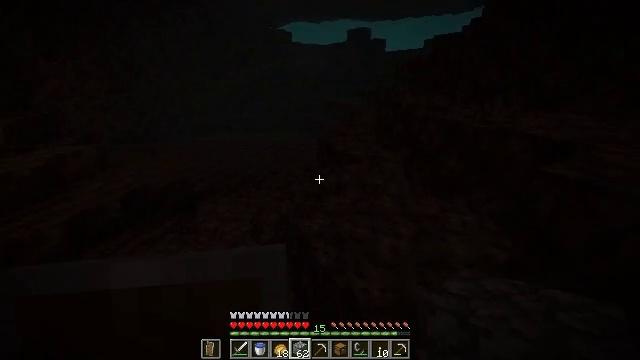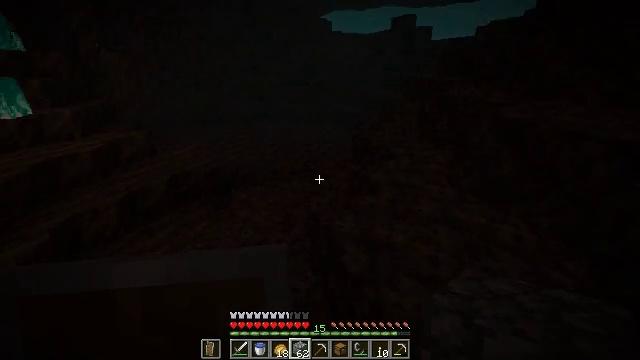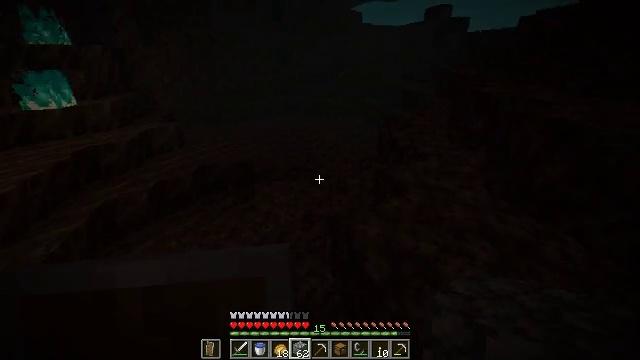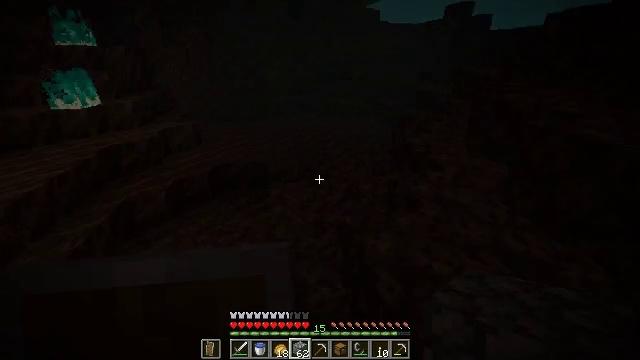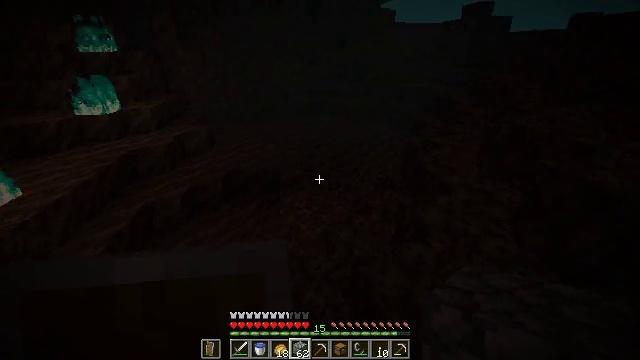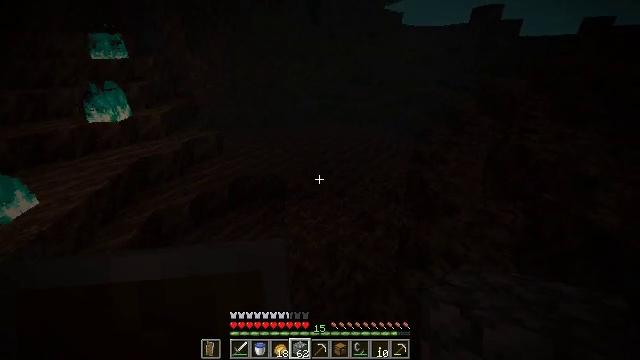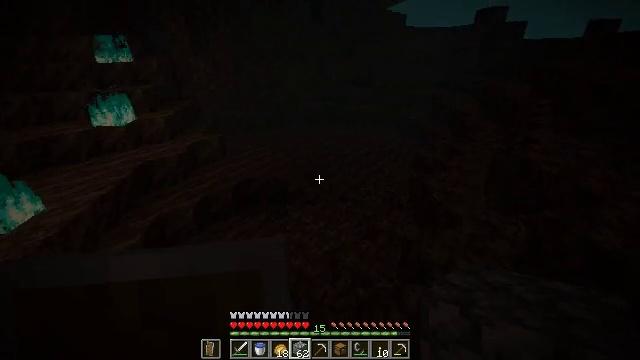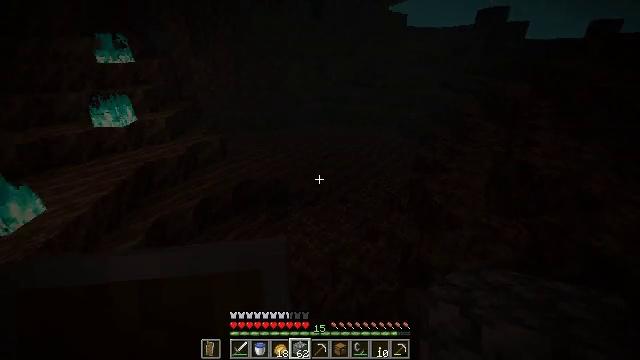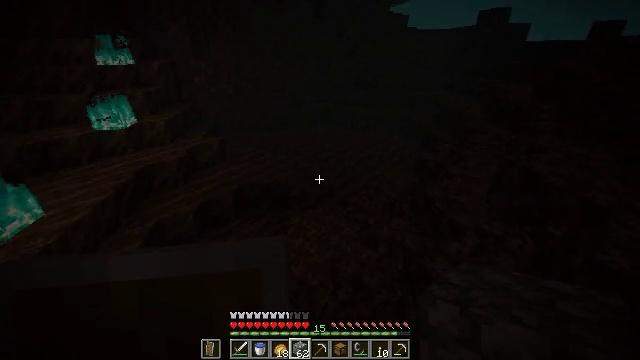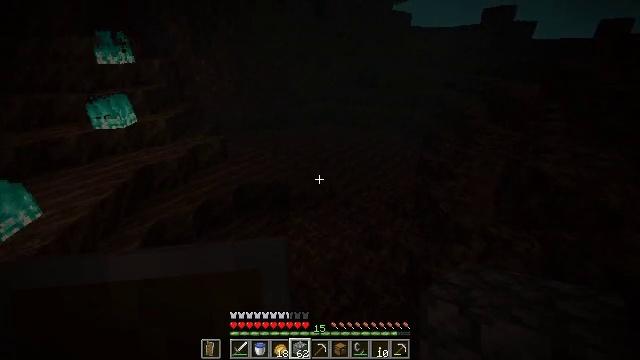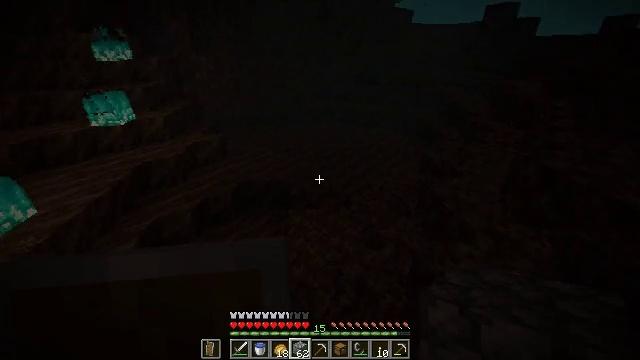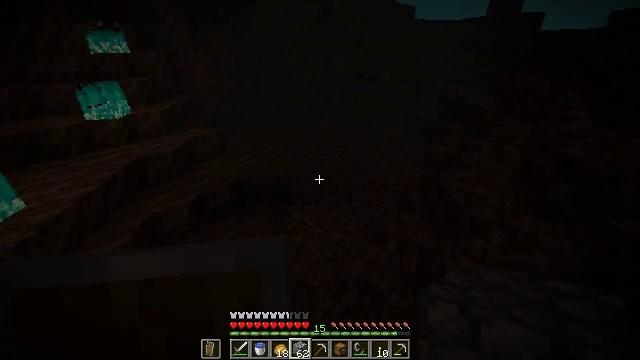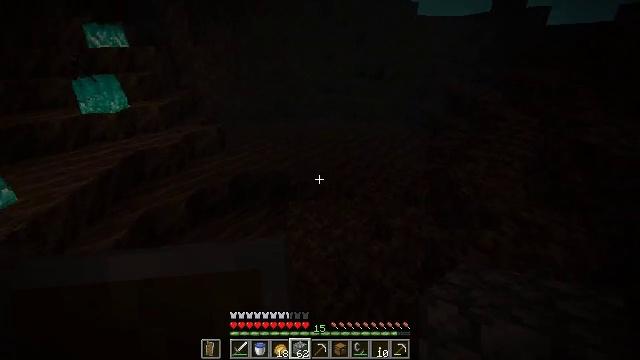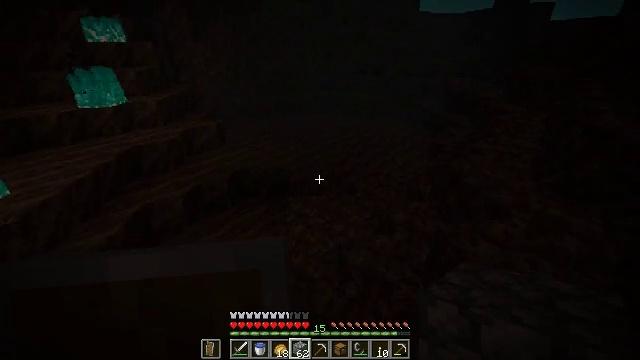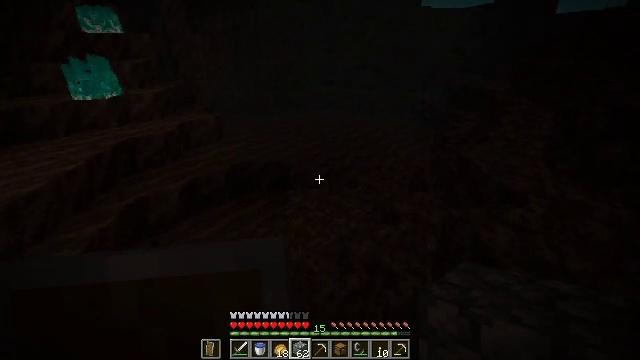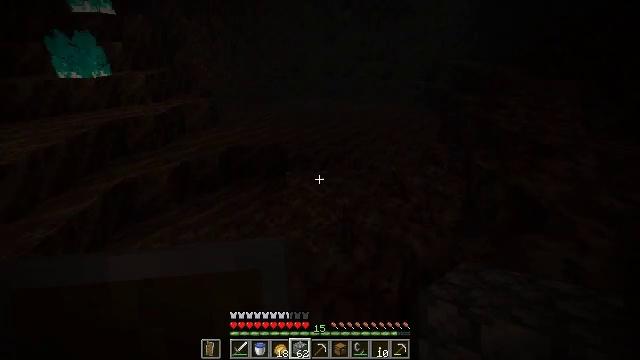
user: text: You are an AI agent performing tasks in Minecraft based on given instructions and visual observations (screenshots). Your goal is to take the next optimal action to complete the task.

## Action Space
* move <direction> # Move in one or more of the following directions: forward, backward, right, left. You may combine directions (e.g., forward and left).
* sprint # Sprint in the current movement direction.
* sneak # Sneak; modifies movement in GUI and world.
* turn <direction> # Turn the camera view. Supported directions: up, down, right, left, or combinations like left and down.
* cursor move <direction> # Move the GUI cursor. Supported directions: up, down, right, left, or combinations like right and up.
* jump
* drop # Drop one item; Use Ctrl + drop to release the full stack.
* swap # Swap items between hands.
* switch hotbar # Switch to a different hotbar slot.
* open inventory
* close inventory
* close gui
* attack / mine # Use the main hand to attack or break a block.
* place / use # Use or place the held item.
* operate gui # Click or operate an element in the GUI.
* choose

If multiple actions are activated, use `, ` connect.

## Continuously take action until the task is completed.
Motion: motion action
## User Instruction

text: Mine the block under the soul fire.
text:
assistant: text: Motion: move forward, turn left and down
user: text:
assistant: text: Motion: move forward, turn left and down
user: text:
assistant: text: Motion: move forward, turn left, jump
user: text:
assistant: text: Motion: move forward, turn left, jump
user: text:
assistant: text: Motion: move forward, turn left, jump
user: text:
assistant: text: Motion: move forward, jump
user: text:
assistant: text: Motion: move forward, jump
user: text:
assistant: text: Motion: move forward, jump
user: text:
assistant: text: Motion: move forward, jump
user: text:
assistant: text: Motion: move forward, jump
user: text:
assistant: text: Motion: move forward, jump
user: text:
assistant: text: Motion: move forward, jump
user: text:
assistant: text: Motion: move forward, jump
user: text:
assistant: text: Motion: move forward, jump
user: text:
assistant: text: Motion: move forward, jump
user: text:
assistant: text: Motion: move forward, jump
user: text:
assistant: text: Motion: move forward, jump
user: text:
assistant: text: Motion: move forward, jump
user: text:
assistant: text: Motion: move forward, jump
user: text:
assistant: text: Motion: move forward, jump
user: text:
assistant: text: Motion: move forward, jump
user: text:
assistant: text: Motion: move forward, jump
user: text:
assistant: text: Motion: move forward, jump
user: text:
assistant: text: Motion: move forward, jump
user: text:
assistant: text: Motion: move forward, jump
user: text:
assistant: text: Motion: move forward, jump
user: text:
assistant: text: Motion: move forward, jump
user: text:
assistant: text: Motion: move forward, jump
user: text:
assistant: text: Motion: move forward, jump
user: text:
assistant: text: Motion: move forward, jump